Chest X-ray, AP view. Patient: 37 years old, sex M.
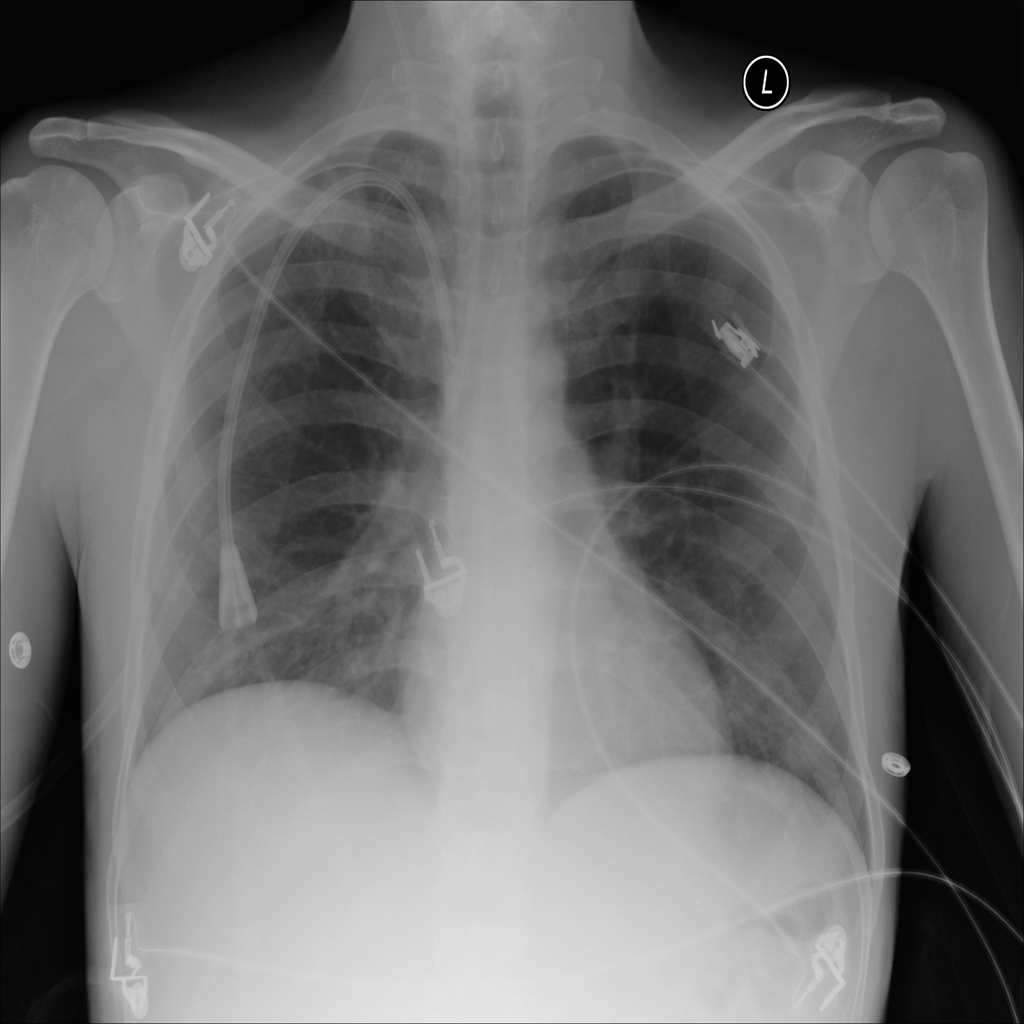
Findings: No Finding